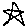
Label: star